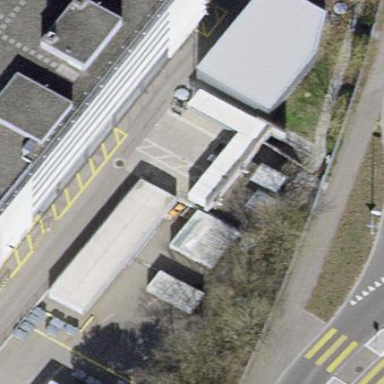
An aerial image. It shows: Commercial building.